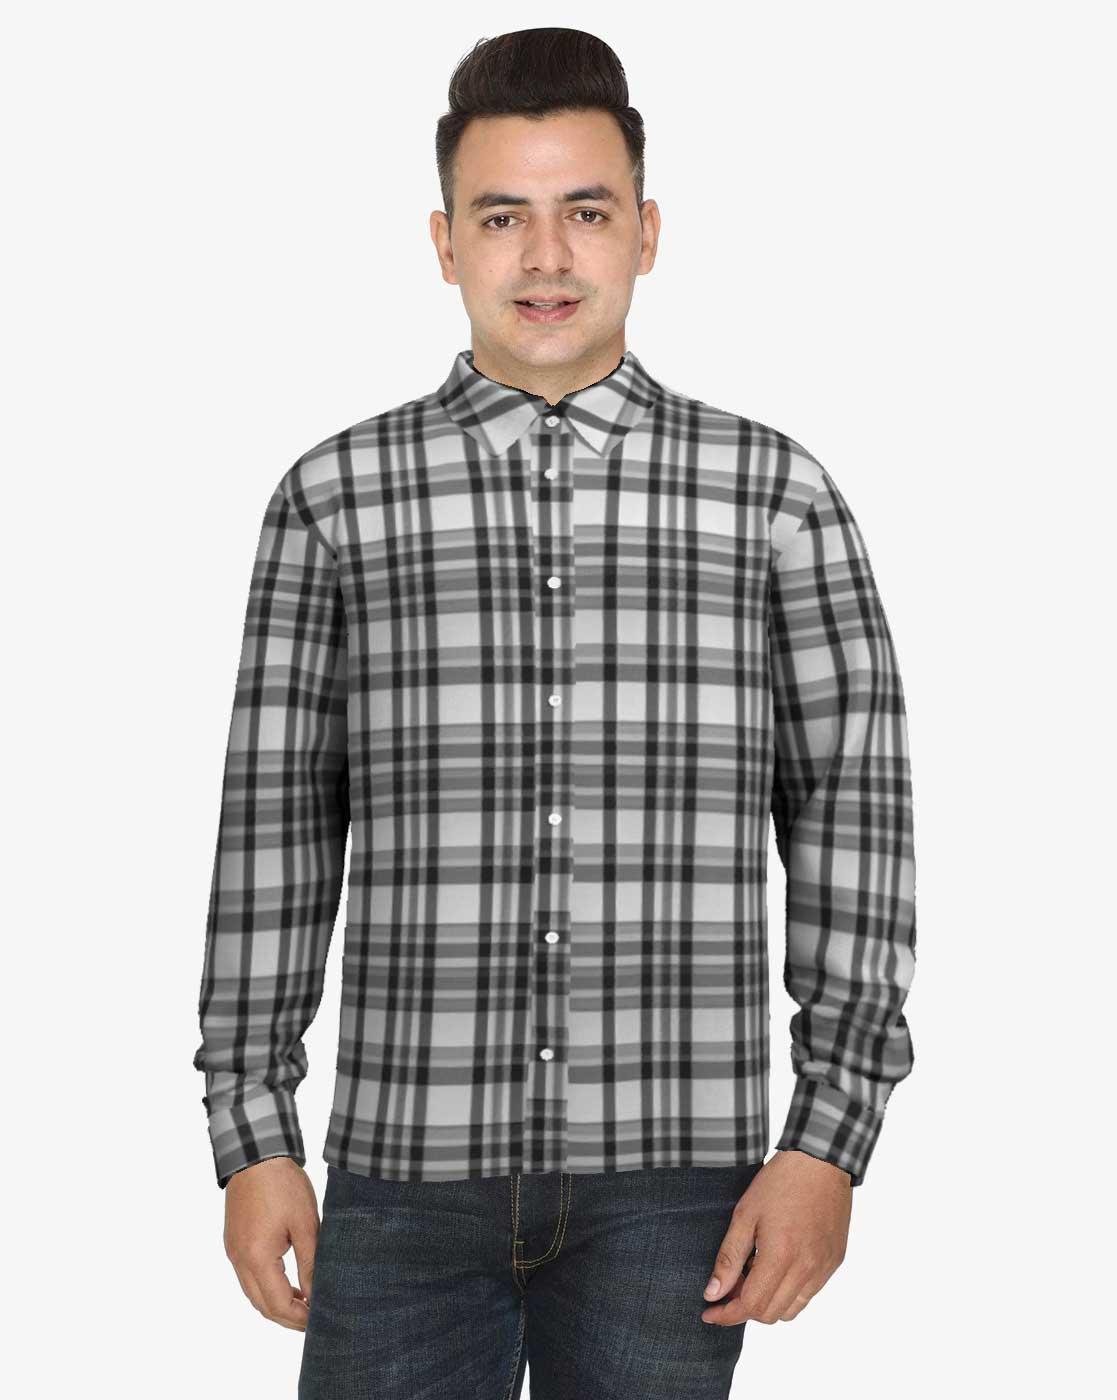
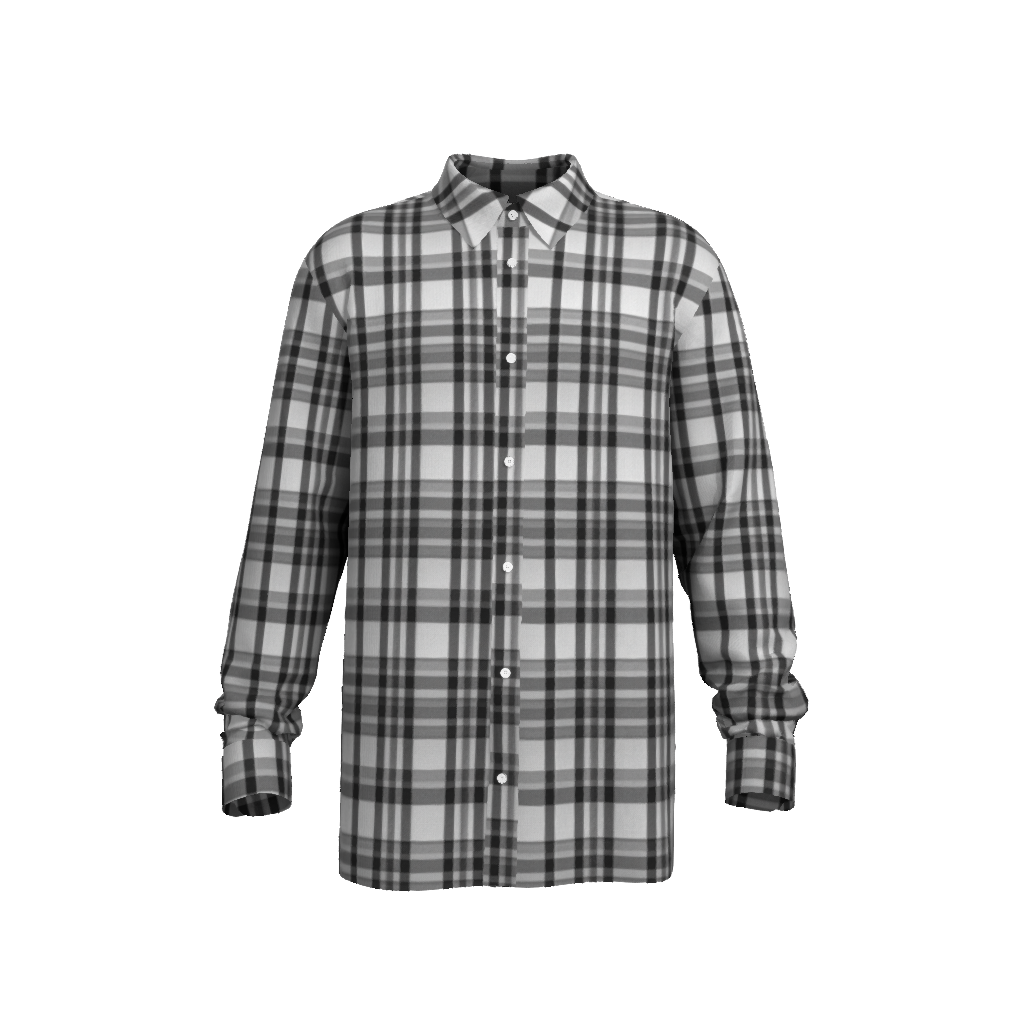
Clothing description: black white regular fit plaid button up tee